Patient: sex F, age 63
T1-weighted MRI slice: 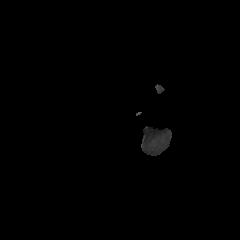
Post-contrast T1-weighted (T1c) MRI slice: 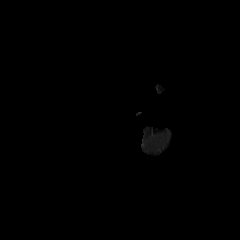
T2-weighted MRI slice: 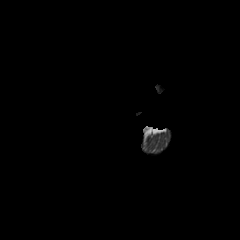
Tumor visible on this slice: no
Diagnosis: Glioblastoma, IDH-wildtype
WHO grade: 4